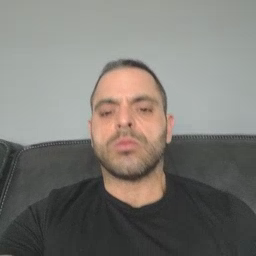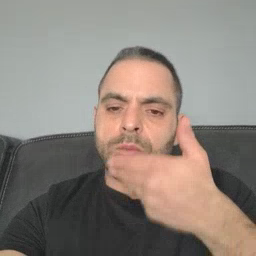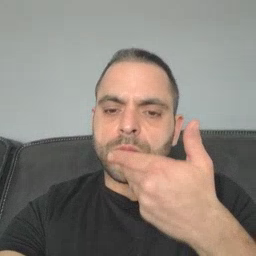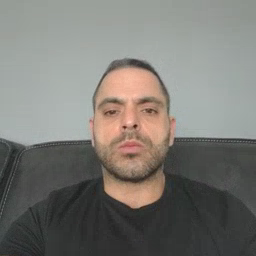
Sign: pizza